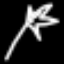
Label: leaf